Field crop: tomato
Growth stage: 1
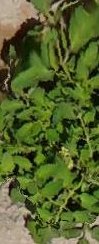
Species: tomato